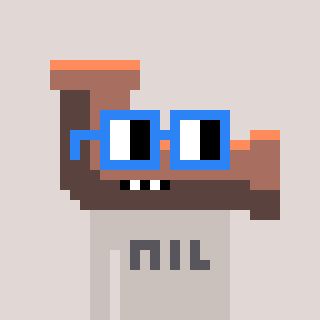
a pixel art character with square blue glasses, a pipe-shaped head and a foggrey-colored body on a warm background